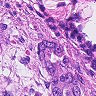
Metastatic tissue present: yes